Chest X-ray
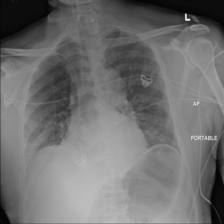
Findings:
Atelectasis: negative
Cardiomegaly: negative
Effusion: negative
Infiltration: negative
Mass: negative
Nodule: negative
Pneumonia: negative
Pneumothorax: negative
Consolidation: negative
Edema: negative
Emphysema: negative
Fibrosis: negative
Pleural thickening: negative
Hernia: negative